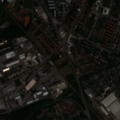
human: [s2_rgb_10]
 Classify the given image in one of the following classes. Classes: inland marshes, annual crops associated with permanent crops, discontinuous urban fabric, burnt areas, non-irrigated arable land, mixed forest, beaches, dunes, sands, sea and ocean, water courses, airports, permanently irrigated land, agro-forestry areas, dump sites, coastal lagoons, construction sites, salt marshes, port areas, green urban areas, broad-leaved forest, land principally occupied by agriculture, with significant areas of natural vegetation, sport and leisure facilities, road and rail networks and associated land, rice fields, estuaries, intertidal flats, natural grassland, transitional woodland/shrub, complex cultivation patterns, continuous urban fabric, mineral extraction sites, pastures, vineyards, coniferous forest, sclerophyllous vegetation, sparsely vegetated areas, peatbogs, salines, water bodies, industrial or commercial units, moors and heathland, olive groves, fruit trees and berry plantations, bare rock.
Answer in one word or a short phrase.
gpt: discontinuous urban fabric, industrial or commercial units, land principally occupied by agriculture, with significant areas of natural vegetation